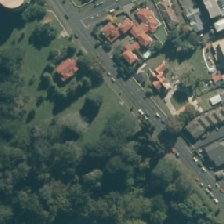
Land cover: urban_parkland